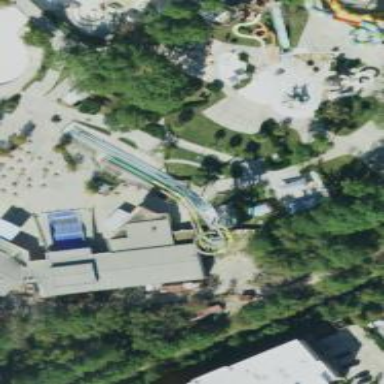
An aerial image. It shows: Bridge leading to water slide attraction.